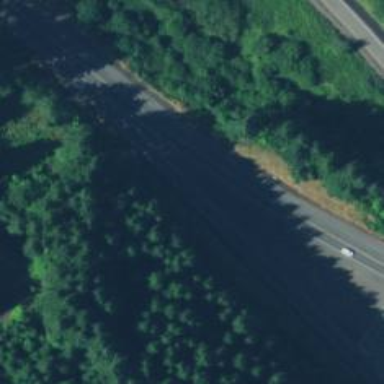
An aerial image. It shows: Asphalt road with trunk classification. The road includes embankment and allows drivers to go straight ahead.